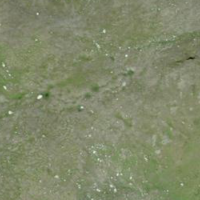
EUNIS habitat code: 26
Species observed at this site:
Micranthes stellaris